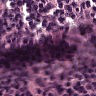
Metastatic tissue present: no